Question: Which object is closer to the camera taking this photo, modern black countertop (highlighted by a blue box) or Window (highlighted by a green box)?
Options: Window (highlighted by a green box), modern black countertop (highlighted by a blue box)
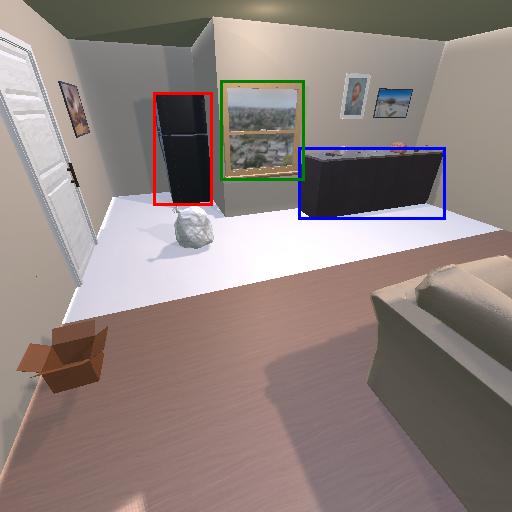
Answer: Window (highlighted by a green box)